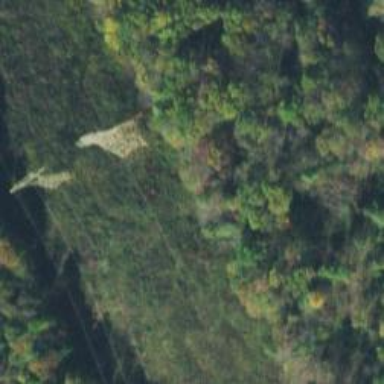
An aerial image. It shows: Lattice structure tower used for power distribution.